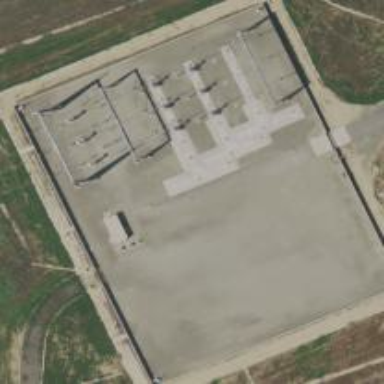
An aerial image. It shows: Substation at the transition level.